Question: I'm using opencart v.1.5.1 How do I add extra text area on opencart checkout page?
I've added Step 6 using photoshop, how do I code that on opencart?

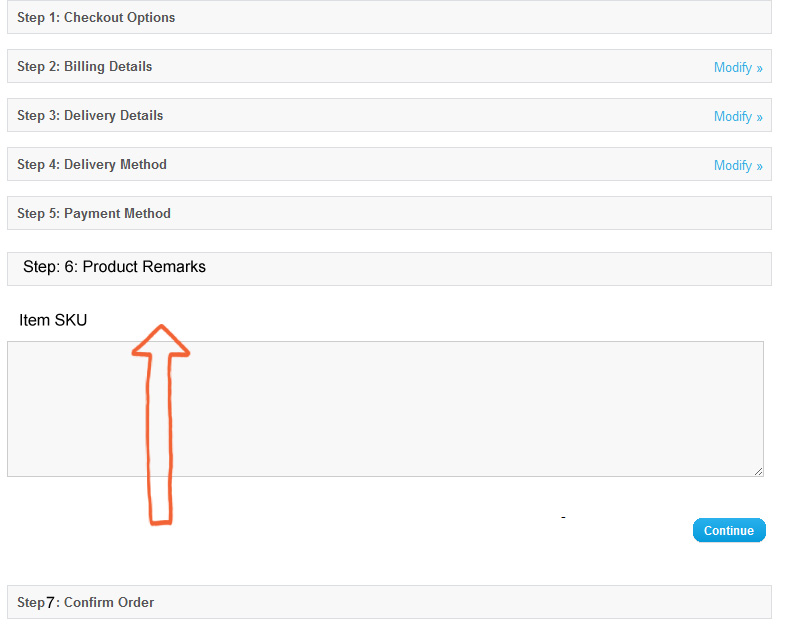
Answer: I don't know about your programming background, but you need to be a little bit more than familiar with PHP, AJAX, JavaScript and of course MySQL, you should also know about the <URL> architecture. If you think you have enough knowledge of those then here is what you need to do:
Create a controller class and name it lets say "remarks"
'''
class ControllerCheckoutRemarks extends Controller {
public function index() {
// Your code
}
}
'''
add the code you need to process the data, you can get some ideas by looking at "checkout/guest/shipping" controller class. What you need is quite similar to what that class does.
if you need to interact with the database in order to process the data then you need to create a Model class in the same route under the Model folder and write your functions in it. again you can get the idea from other model classes. But I don't think you need this, probably you want to add this information to your order, in order to do that you should modify the Order class, both Controller and the Model !
Finally you need to create a template file for it, once again open the template file for "checkout/guest/shipping" and see how they did it, then you create your own.
For the controller and model classes make sure you name them properly.
There is one more thing you need to do, The controller class for the step 5 sets the redirect to the next step which by default is the Confirmation. Change this line and make it redirect to your section and do the same thing for the new section and redirect it to Confirm:
'''
url: 'index.php?route=checkout/shipping'
'''
I can only guide you what to do, how to do it is your job :D If you are a programmer then I don't think you'll have any problem with it. if you're not i guess you'll need someone to do it for you :)